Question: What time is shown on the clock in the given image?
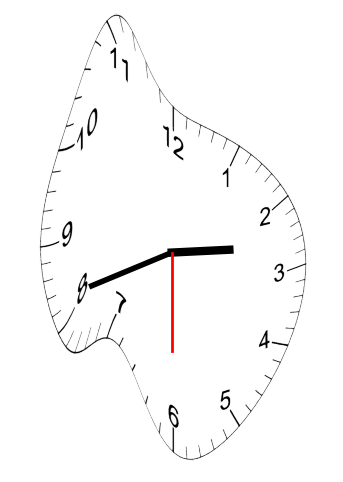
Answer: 02:41:30